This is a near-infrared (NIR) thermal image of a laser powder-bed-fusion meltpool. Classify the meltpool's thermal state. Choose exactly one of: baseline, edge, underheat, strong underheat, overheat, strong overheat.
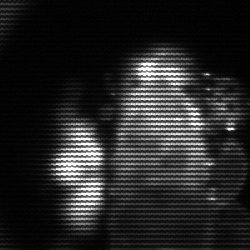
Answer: strong underheat